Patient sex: M
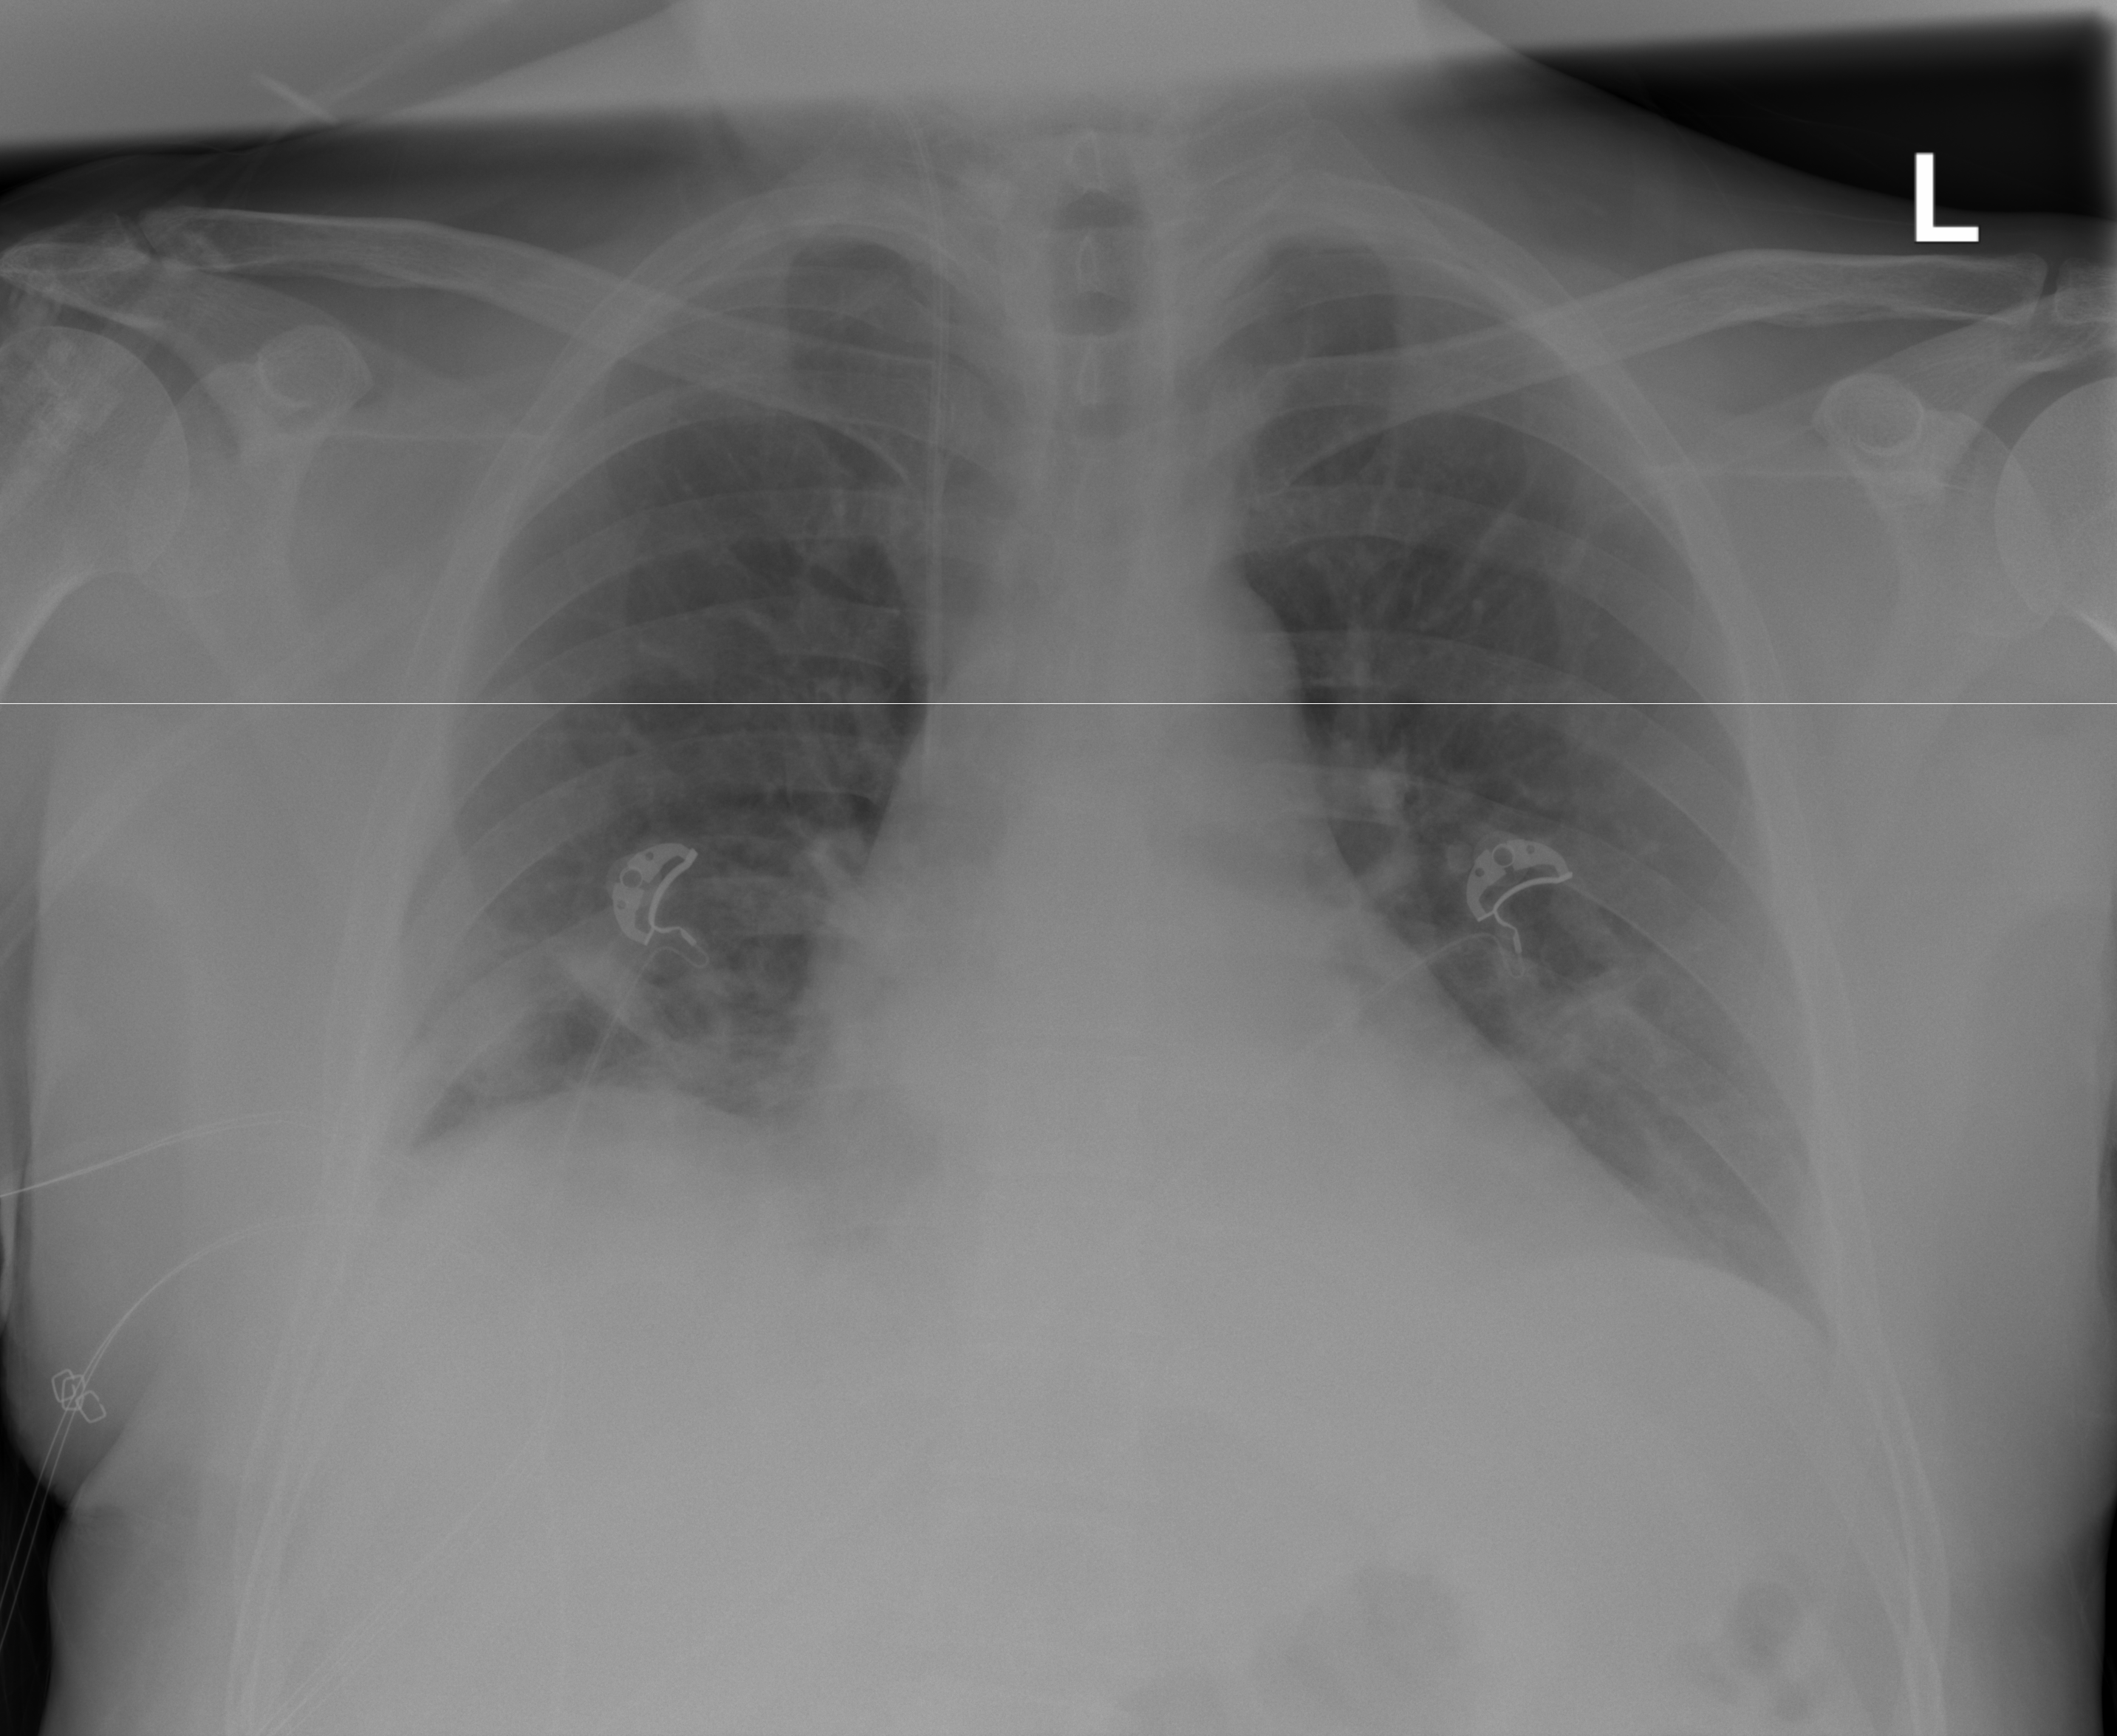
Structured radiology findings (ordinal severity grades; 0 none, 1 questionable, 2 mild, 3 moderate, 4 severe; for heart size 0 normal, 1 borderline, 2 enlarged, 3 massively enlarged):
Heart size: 1
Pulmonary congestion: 0
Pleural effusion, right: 2
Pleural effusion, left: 0
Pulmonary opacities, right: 0
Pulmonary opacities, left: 0
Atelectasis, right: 2
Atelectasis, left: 0